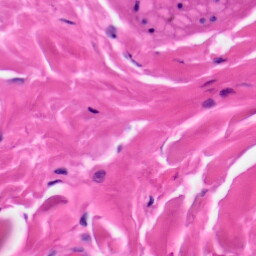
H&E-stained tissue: Skin